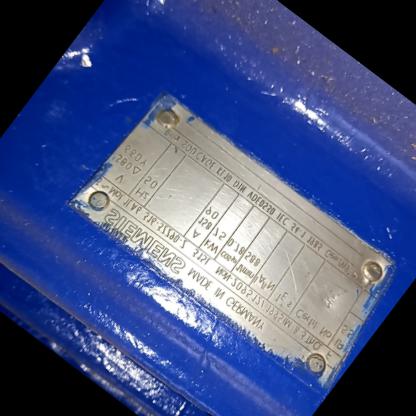
Klasa: tabliczka-znamionowa